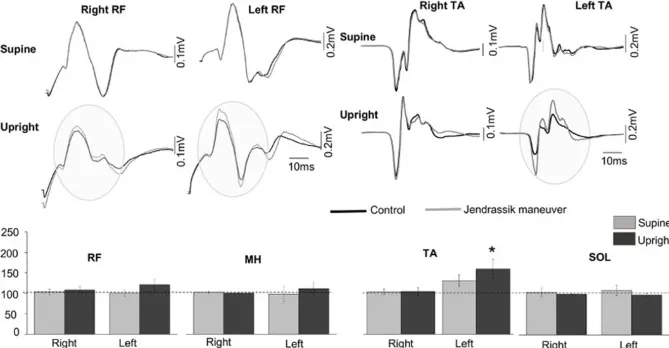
Reflex recorded form SOL muscle at stimulation intensity varied from 8 to 25 mA with increment of 1 mA. Recruitment curves of the M wave (black line) and the H-reflex (light gray line) presented on the right. (H) The amplitudes (%) of the SEMP recorded from right and left proximal (RF and MH) and distal muscles (TA and SOL) with stimulation at Th12-L1 during performance of Jendrassik maneuver in supine (light gray) and upright (less than 30% body weight support) positions (dark gray) in subject with SCI (n = 4). Dotted lines indicate the control values of the SEMP (100%). Difference marked with an asterisk indicates significance (*p < 0.05).
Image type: electrography (ekg)